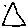
Label: triangle